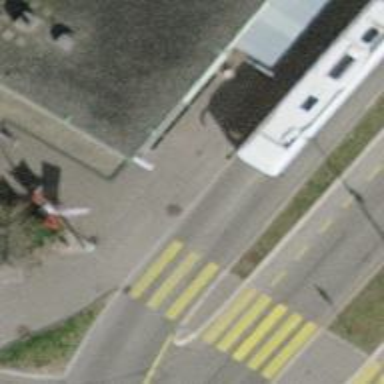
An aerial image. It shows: Bus stop with designated public transport stop position.